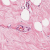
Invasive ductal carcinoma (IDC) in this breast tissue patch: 0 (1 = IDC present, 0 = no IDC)